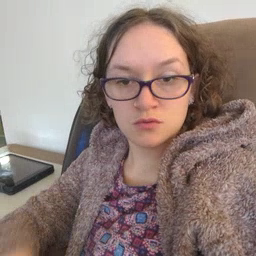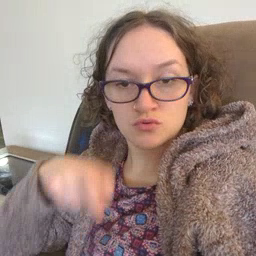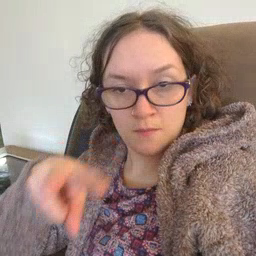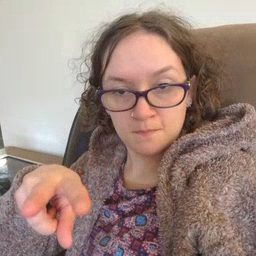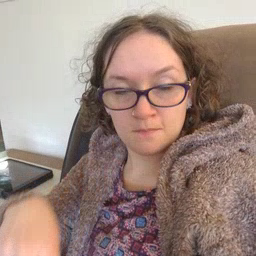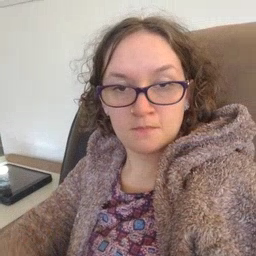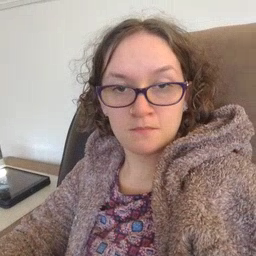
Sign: jump